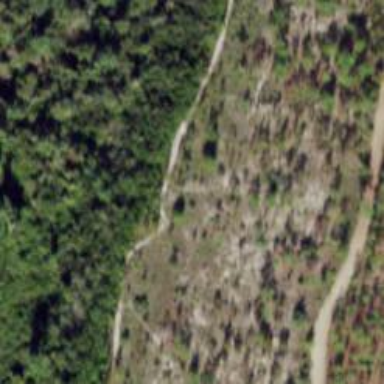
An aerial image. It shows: Red marked trail that is path.